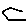
Label: hexagon